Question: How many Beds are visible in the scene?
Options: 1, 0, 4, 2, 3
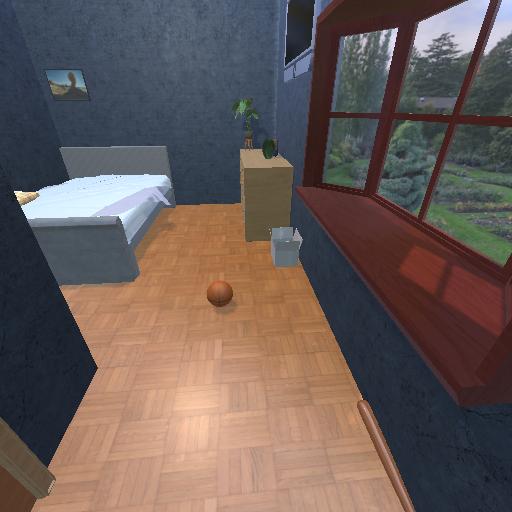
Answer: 1